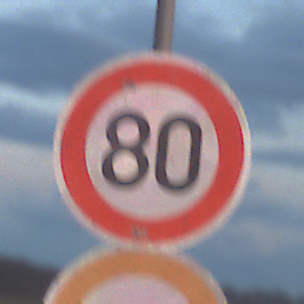
Verkehrszeichen: Geschwindigkeit80
Zusatzzeichen unten: Ueberholverbot
Umgebung: Outdoor, Nature
Tageszeit: SunriseSunset
Wetter: PartlyCloudy
Licht: Natural
Jahreszeit: NotSpecified
Kontrast: LowContrast